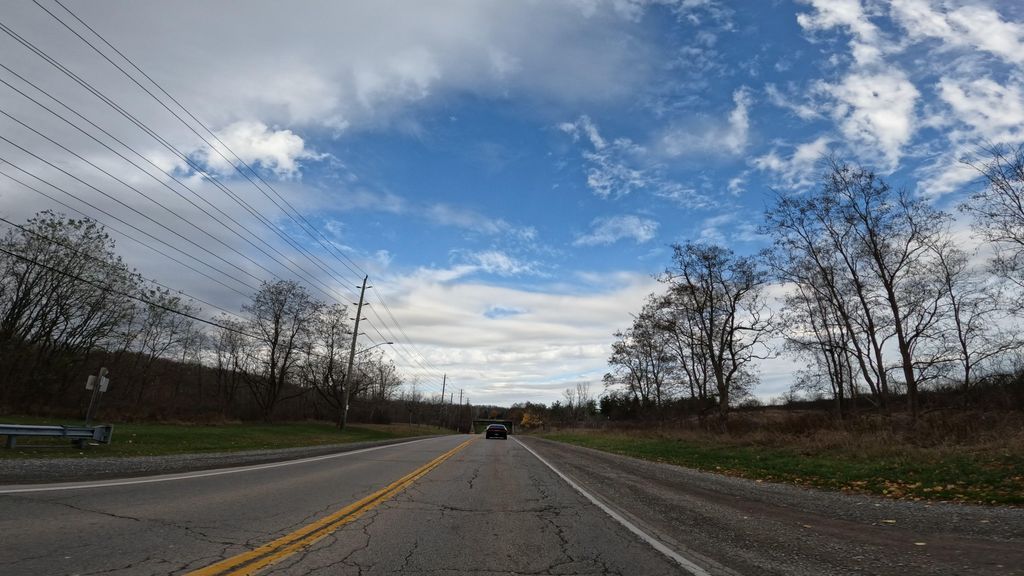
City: hamilton